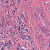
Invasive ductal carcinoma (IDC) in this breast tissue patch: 1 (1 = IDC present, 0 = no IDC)